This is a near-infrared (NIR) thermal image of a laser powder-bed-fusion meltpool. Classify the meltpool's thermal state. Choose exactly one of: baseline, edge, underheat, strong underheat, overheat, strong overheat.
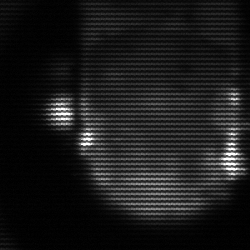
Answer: baseline